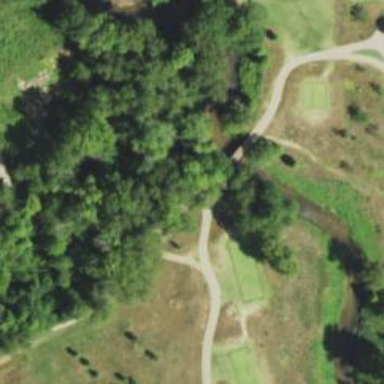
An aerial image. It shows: Service road on bridge for golf carts.